Interaction volume radius: 5 \u00c5
Interaction volume height: 45 \u00c5
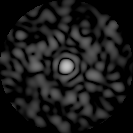
Disorder parameter: 0.8567